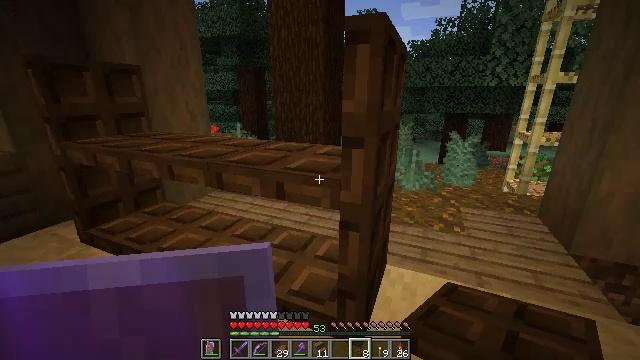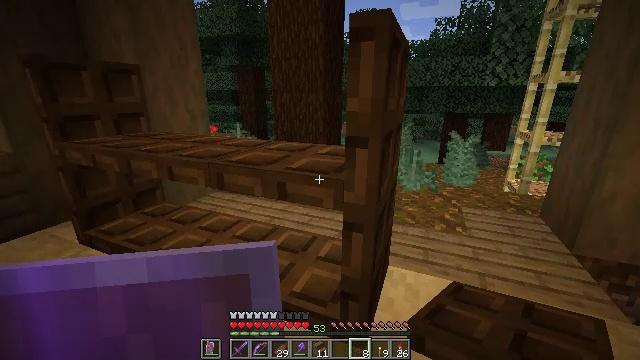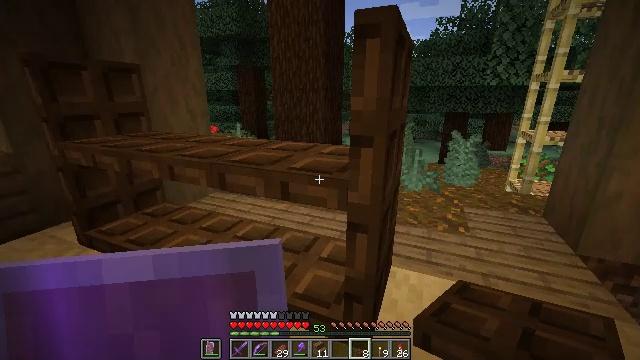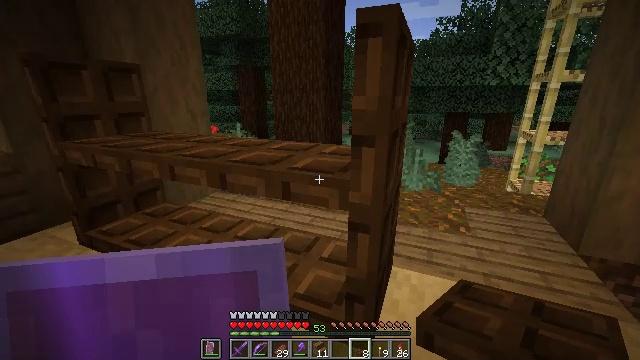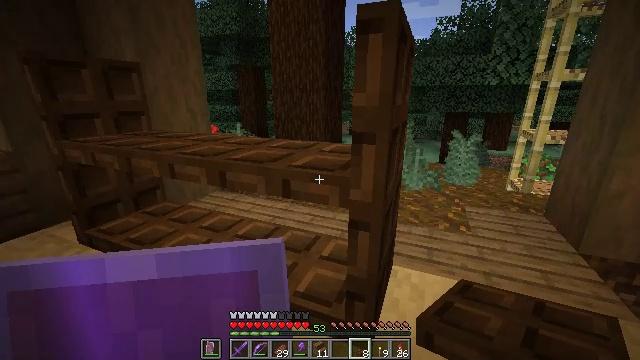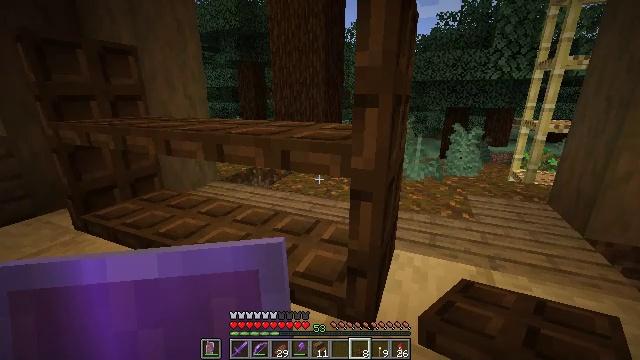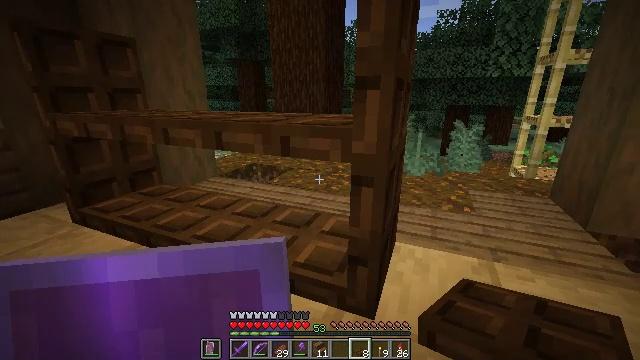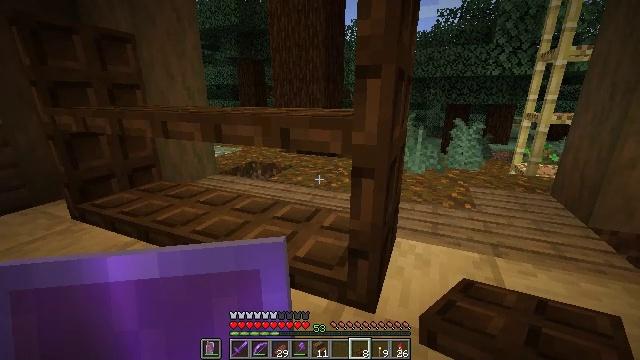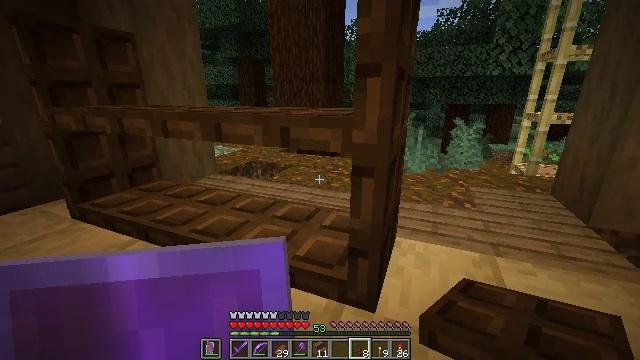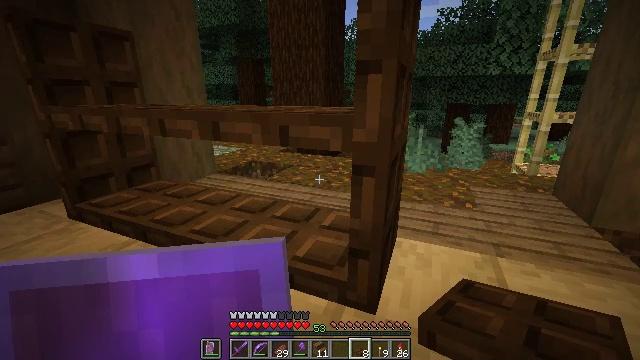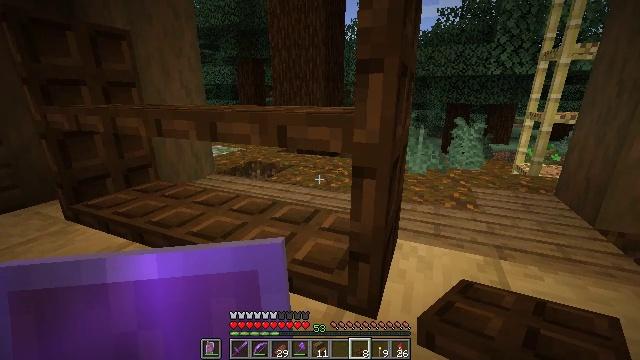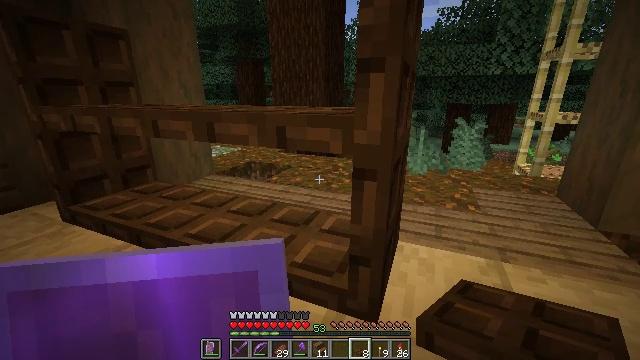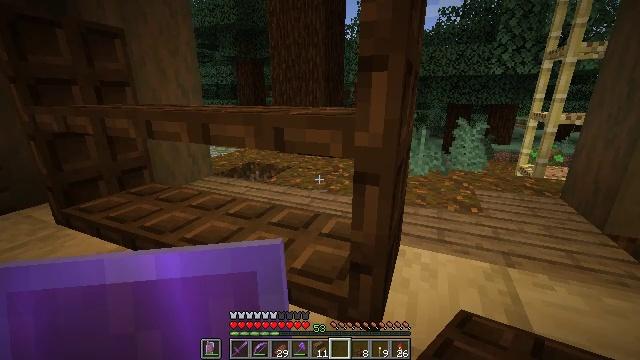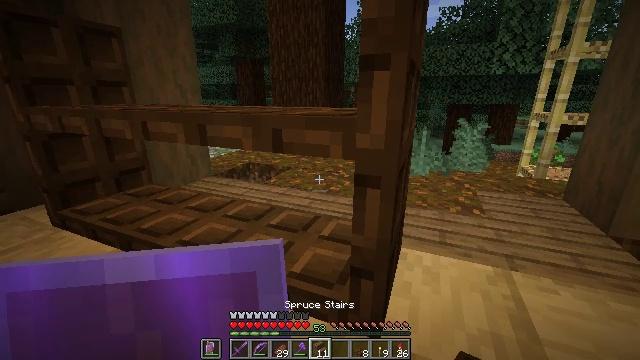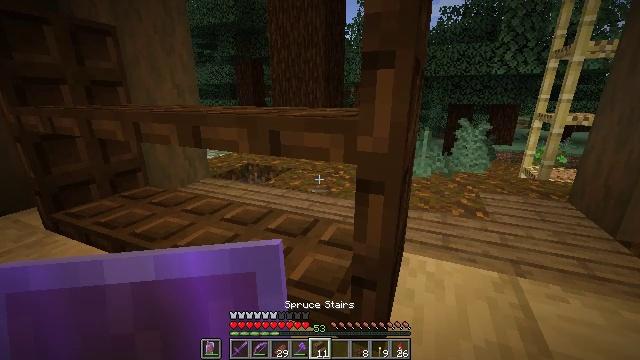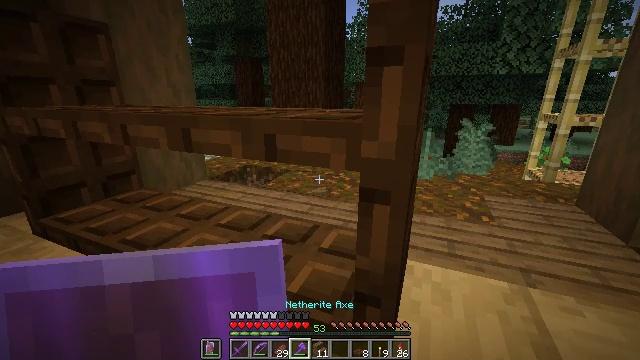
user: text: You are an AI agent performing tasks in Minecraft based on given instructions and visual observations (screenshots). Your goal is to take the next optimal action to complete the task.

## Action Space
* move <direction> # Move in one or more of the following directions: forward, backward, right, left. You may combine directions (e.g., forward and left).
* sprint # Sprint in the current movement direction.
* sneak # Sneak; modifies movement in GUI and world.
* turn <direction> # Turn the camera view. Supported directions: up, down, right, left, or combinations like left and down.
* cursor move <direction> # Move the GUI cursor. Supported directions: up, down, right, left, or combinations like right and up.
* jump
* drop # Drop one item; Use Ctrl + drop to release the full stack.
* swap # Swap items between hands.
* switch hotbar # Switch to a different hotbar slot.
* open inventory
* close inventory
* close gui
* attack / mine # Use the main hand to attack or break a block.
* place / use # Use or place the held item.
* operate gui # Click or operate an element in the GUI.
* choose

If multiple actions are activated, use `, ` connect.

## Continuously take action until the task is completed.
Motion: motion action
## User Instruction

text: Gather the dark oak trapdoor from the structure.
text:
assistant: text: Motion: no_op
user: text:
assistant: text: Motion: no_op
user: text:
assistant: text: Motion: sneak
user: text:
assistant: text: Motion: sneak
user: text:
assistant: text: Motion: sneak
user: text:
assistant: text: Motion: sneak
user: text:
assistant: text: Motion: sneak
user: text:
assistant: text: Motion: sneak
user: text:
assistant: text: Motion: move forward, sneak
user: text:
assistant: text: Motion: move forward, sneak
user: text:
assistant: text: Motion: move forward, sneak
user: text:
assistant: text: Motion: move forward, sneak
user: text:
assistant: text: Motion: move forward, sneak
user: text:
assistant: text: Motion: move forward, sneak
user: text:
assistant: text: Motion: move forward, sneak
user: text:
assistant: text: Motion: move forward, sneak
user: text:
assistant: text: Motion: sneak
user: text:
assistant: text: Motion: sneak
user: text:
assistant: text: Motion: sneak
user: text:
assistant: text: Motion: sneak
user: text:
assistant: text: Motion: sneak
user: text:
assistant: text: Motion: sneak, turn right and up
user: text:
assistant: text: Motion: sneak, turn right and up
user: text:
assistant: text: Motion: sneak, turn right and up
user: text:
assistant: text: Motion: sneak, turn right and up
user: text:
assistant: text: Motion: sneak
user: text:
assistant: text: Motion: sneak, turn up
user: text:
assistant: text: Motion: sneak
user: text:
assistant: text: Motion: sneak, turn right and up
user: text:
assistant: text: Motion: sneak, turn right and up